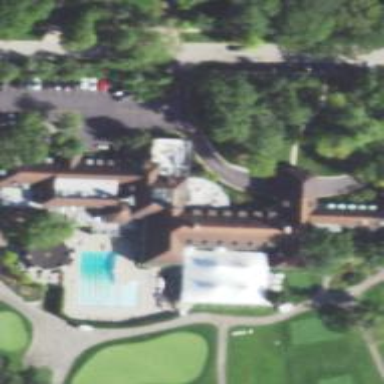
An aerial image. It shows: Clubhouse building associated with golf course.